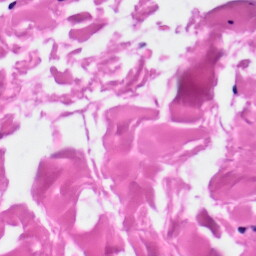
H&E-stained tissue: Skin